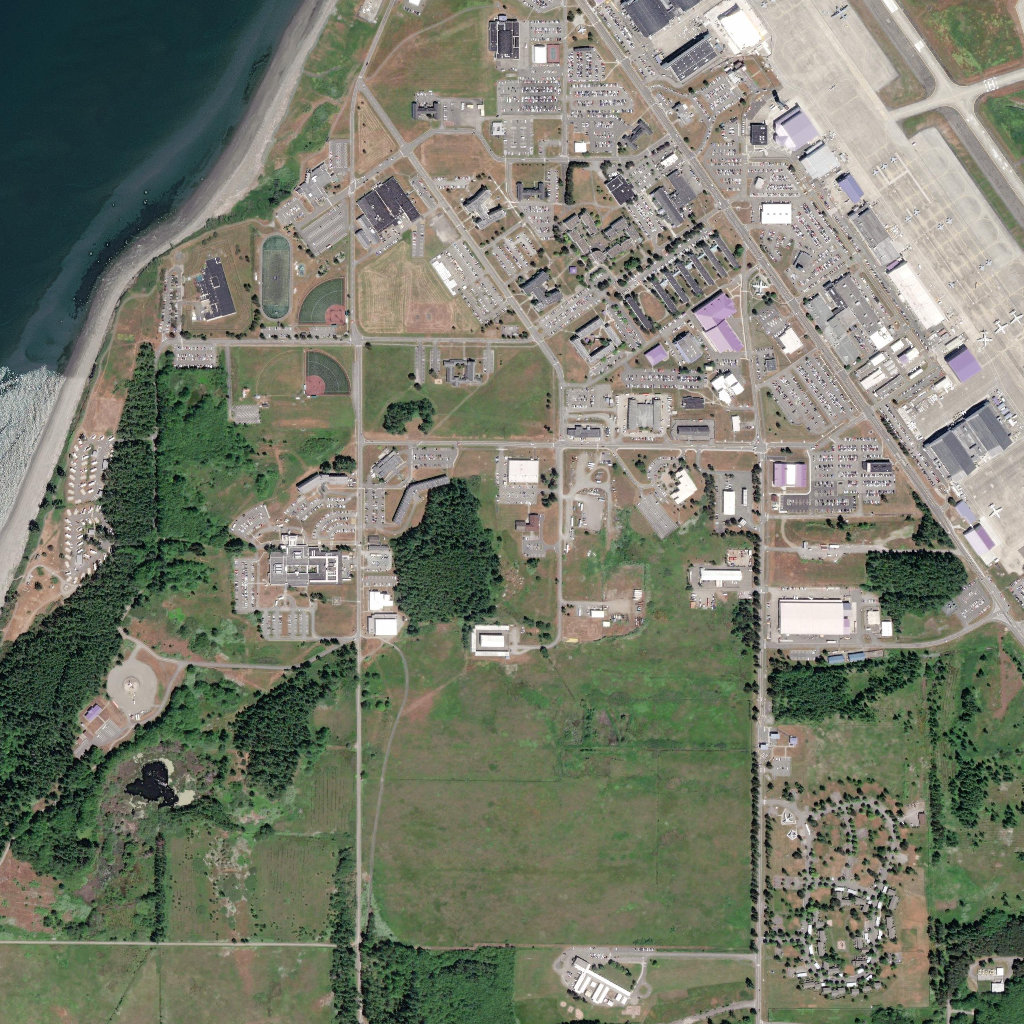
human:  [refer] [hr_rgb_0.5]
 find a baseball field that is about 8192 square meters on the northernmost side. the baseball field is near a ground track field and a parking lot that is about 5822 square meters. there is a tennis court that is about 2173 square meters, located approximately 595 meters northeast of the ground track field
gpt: <box>[[28, 27, 33, 32, 0]]</box>

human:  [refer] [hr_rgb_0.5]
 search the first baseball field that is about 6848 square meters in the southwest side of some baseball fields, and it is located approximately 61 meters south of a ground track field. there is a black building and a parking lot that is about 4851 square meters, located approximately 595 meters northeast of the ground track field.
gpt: <box>[[24, 34, 29, 38, 0]]</box>